Aerial crown-view tile of a tropical tree (Barro Colorado Island, Panama), acquired 20240918:
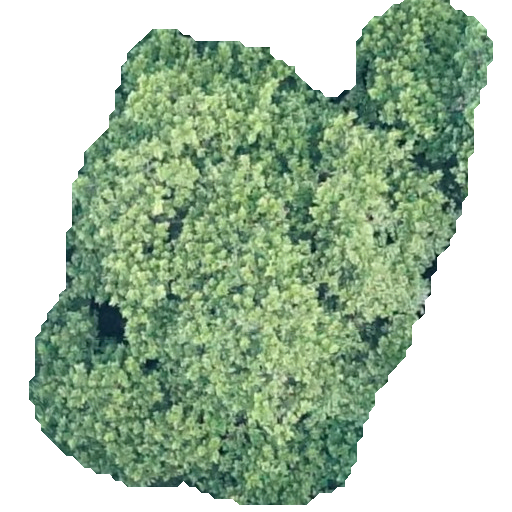
Species: Anacardium excelsum
GBIF accepted scientific name: Anacardium excelsum
Crown area: 250.234 m²